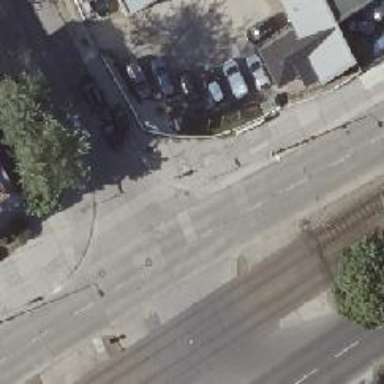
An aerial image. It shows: Unmarked crossing with pedestrian island.